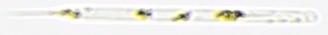
Label: Rhizosolenia